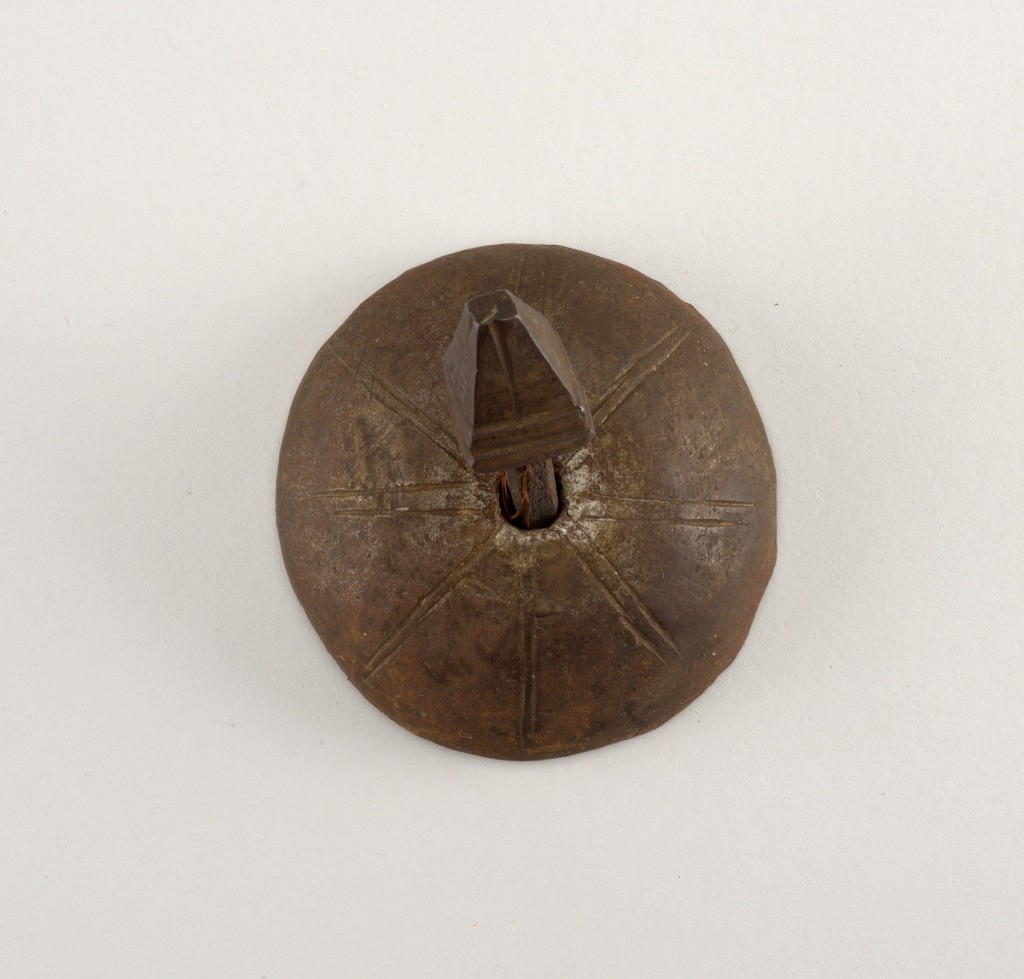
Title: Decorative door boss and nail
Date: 15th century
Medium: Wrought iron
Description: Hemispherical boss divided into eight triangular sections by paired parallel wrought lines. Nail has a pyramidal head on a square shank.